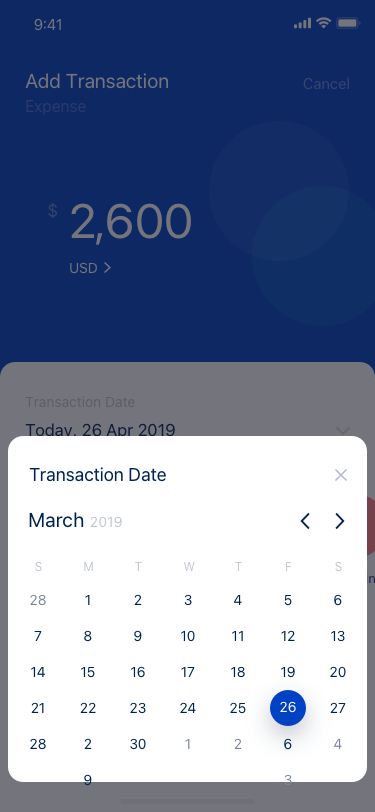
Text in this UI design:
Add Transaction
Expense
Cancel
2,600
$
USD
Transaction Date
Today, 26 Apr 2019
Category
Transportation
Food & Bav.
Travelling
Shopping
Notes
Buy a Macbook Pro 2020 ‘15
Transaction Date
March 2019
28
7
14
21
28
S
6
13
20
27
4
S
5
12
19
26
3
F
26
4
11
18
25
2
T
3
10
17
24
1
W
2
9
16
23
30
T
1
8
15
22
29
M